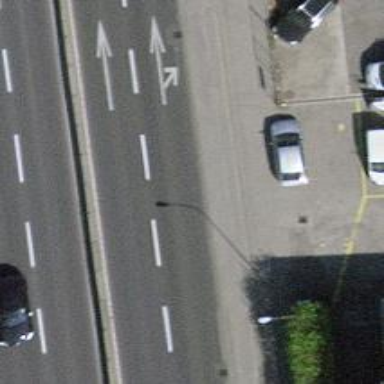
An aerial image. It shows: Asphalt sidewalk and cycleway. The sidewalk and cycleway both have asphalt surface.